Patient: sex M, age 44
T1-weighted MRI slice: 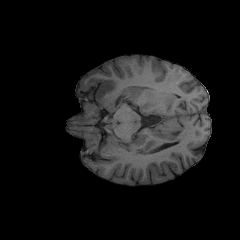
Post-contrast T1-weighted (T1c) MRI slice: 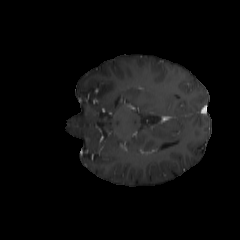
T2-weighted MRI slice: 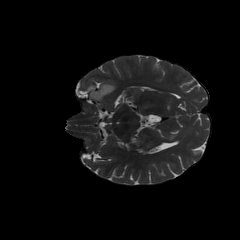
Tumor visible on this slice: yes
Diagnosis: Astrocytoma, IDH-mutant
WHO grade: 2